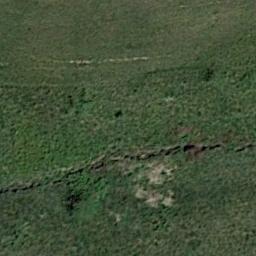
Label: meadow